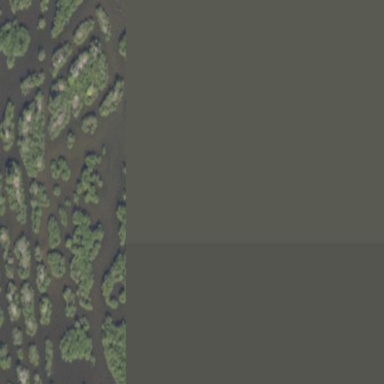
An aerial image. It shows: Wetland area dominated by mangroves.